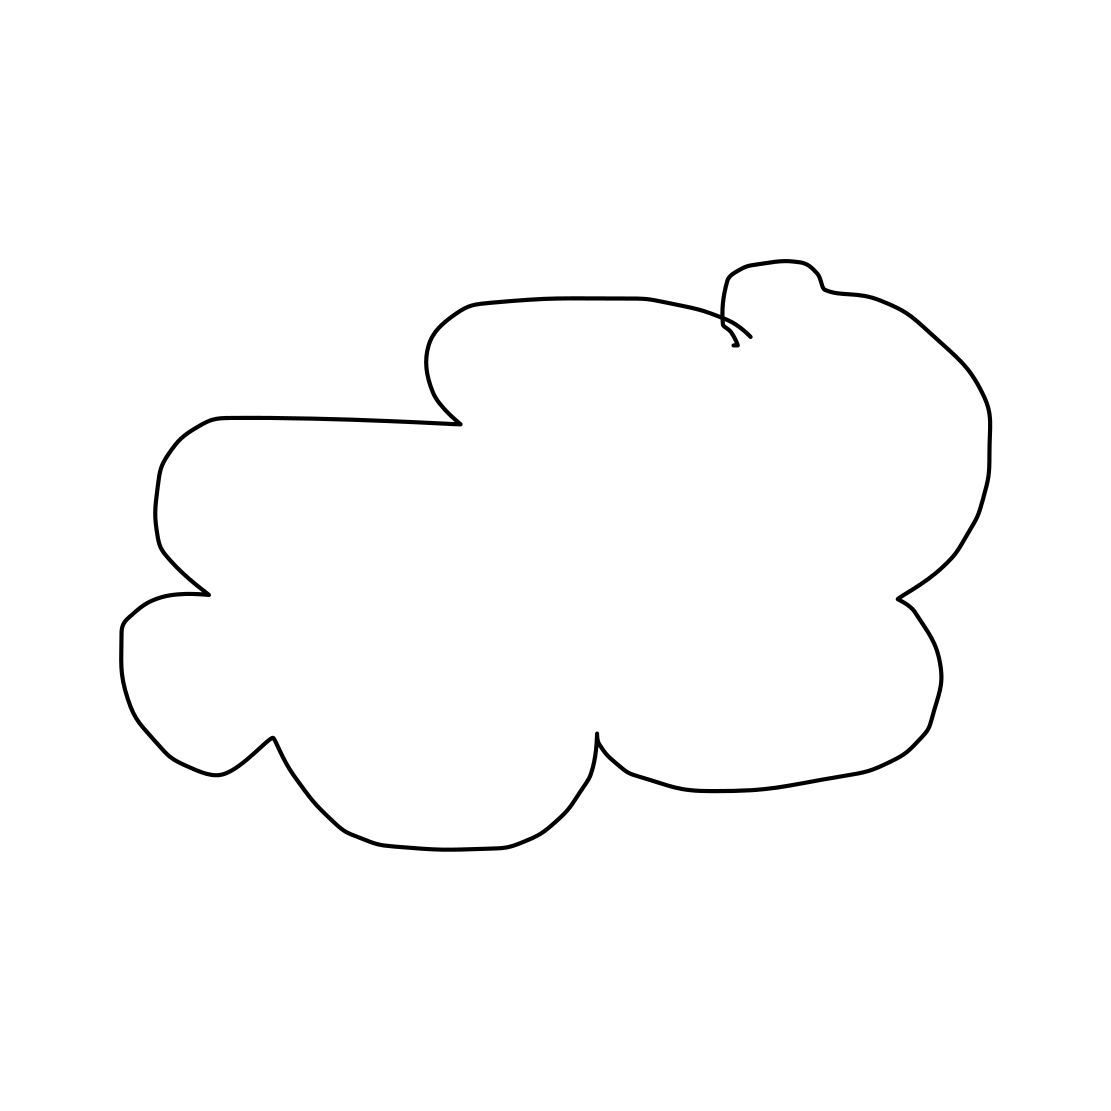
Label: cloud